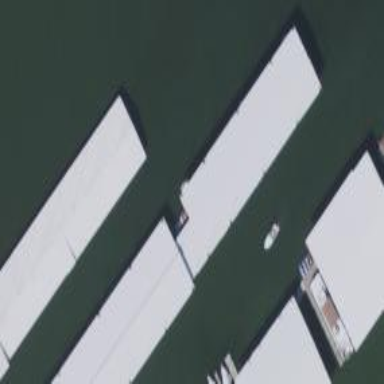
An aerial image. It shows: Building used for boat storage.